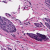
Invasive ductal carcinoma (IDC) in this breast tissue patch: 1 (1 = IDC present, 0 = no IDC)